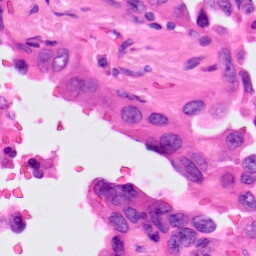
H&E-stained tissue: Lung